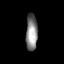
Tissue: prostate
Cell type: Fibroblasts
Senescence score: 0.9112
Nuclear area (px): 420
Mean DAPI intensity: 133.481